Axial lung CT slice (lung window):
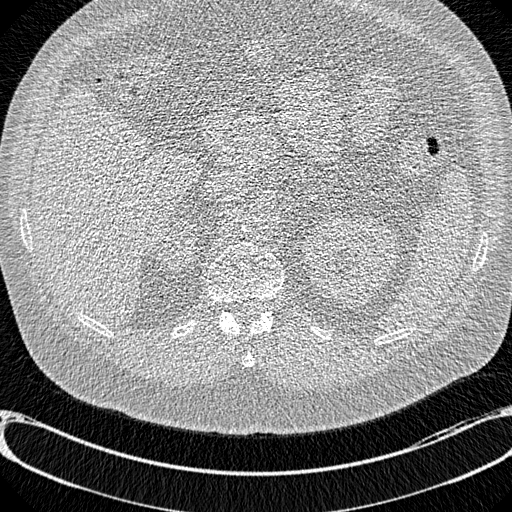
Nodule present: no